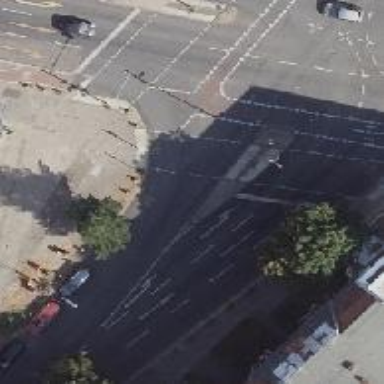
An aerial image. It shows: Road crossing with traffic signals.